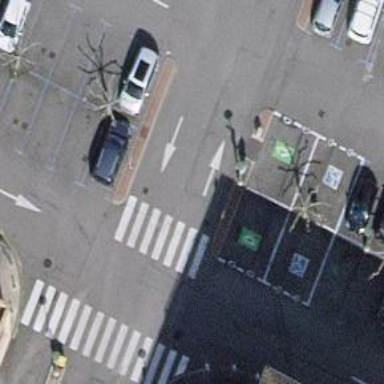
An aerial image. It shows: Charging station.